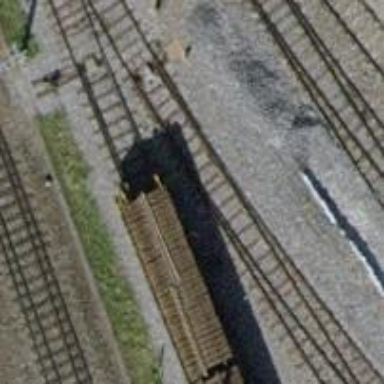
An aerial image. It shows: Railway switch.